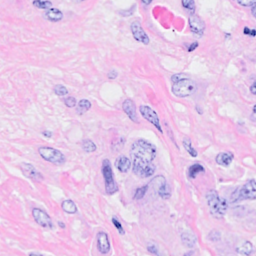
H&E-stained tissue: Breast